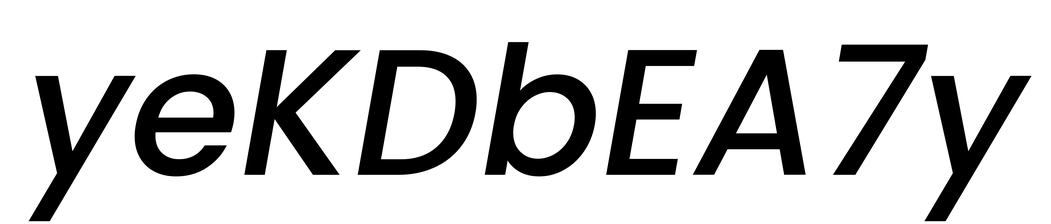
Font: Poppins-MediumItalic